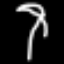
Label: palm tree